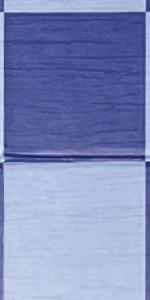
Label: Empty